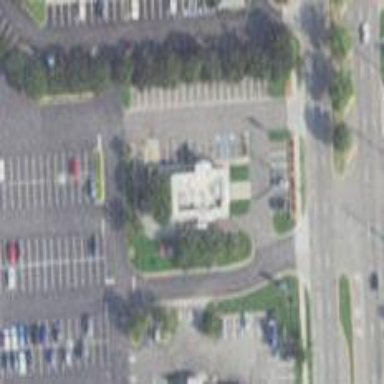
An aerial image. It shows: Commercial area with fast food restaurant.